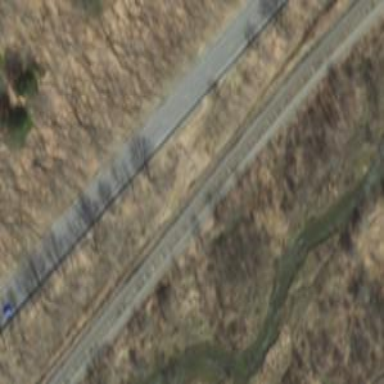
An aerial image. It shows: Railway track.